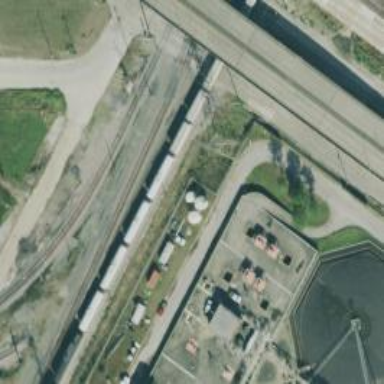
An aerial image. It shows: Abandoned railway siding.